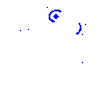
Particle: pion